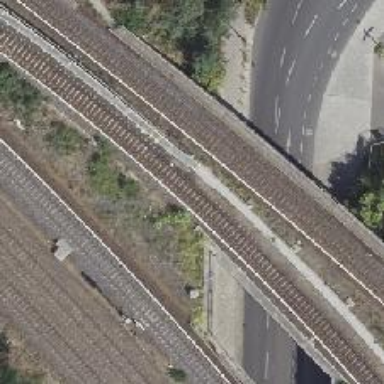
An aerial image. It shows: Bridge carrying electrified light rail track.